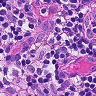
Metastatic tissue present: no